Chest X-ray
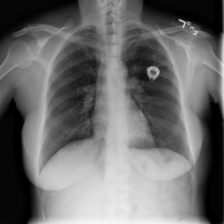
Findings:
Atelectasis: negative
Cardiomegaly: negative
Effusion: negative
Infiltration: negative
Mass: negative
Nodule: negative
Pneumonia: negative
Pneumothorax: negative
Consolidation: negative
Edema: negative
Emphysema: negative
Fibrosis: negative
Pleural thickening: negative
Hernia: negative